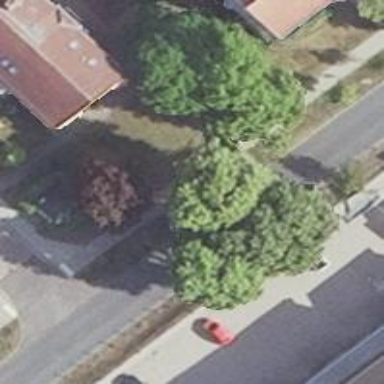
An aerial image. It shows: Sidewalk along the footway.